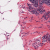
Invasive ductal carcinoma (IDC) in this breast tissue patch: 0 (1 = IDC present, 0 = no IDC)